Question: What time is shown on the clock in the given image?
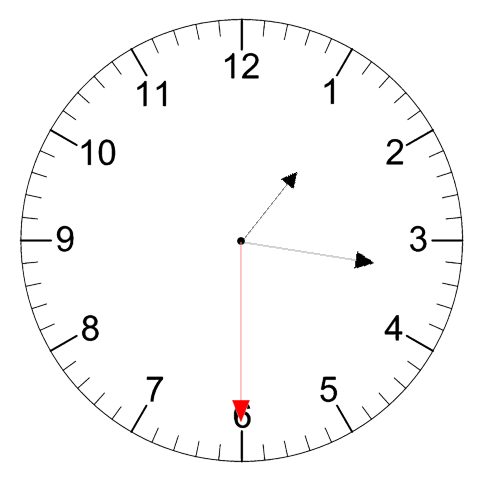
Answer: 01:16:30